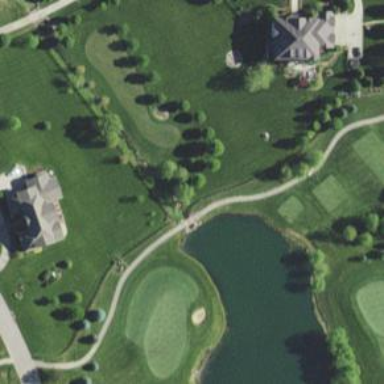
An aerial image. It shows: Path bridge on golf course.